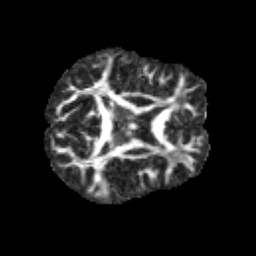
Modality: FA
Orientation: axial
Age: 11
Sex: male
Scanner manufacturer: siemens
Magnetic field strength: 3 T
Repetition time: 3.8 s
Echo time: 0.07 s